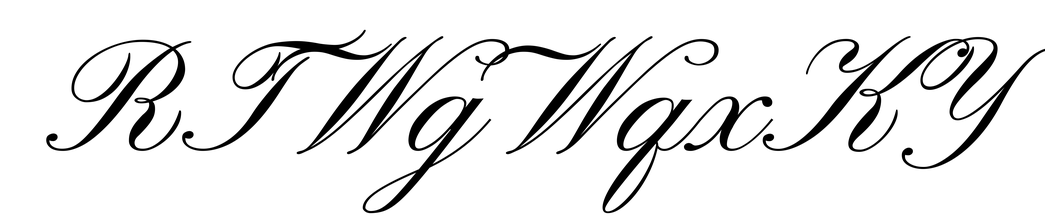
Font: PinyonScript-Regular